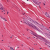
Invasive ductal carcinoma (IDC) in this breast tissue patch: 1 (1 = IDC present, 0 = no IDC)